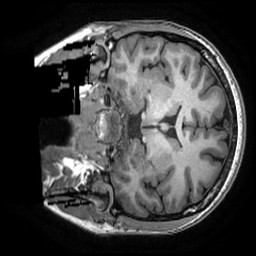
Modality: T1w
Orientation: coronal
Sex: female
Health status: healthy
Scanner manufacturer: ge